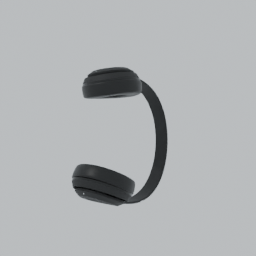
Label: electronics